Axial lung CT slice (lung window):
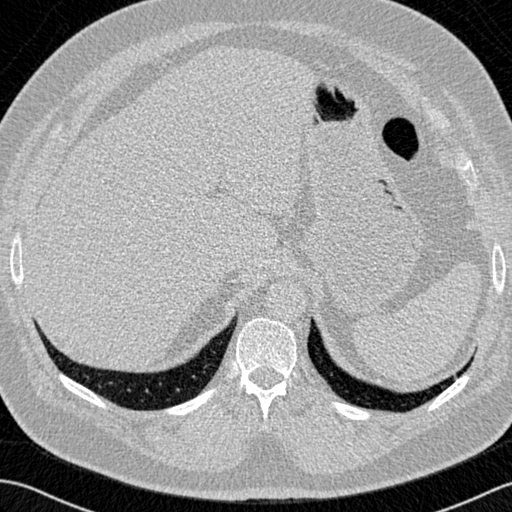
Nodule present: no